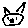
Label: cat